Question: I have tried many variations but nothing seem to work.
I am getting the following error:
'''
TypeError: Cannot read property 'length' of undefined
at select.js:1560
at m.$broadcast (angular.js:18487)
at Object.ctrl.select (select.js:673)
at fn (eval at compile (angular.js:15358), <anonymous>:4:453)
at e (angular.js:26994)
at b.$eval (angular.js:18161)
at b.$apply (angular.js:18261)
at HTMLDivElement.<anonymous> (angular.js:26999)
at HTMLDivElement.dispatch (jquery-3.2.1.min.js:3)
at HTMLDivElement.q.handle (jquery-3.2.1.min.js:3)
'''
My code in the HTML part is:
'''
<label for="addRecipient" class="bold">Additional Recipients:</label>
<ui-select multiple ng-model="addRecipient.selection" theme="bootstrap" title="Choose Recipients" class="multipleSelect">
<ui-select-match placeholder="Select Additional Recipients...">{{$item.name}}</ui-select-match>
<ui-select-choices repeat="additional in addRecipients | filter:$select.search">
{{additional.name}}
</ui-select-choices>
</ui-select>
'''
And in my controller:
'''
$scope.addRecipient = {};
$scope.addRecipients = [];
$.each(success.data.d.results, function (ind, val) {
$scope.addRecipients.push({'name': val.Title, 'email':val.Email});
});
'''
I can see the options to select in my select, however every time I click in any option, I get that error. Here is the dropdown showing the info from success.data.d.results:

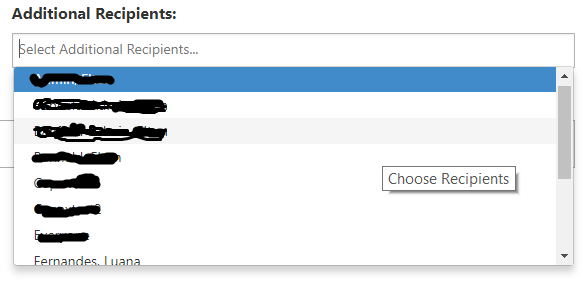
Answer: This is how my code looks now and it is working. Thank you @NTP for the hint!
'''
<label for="addRecipient" class="bold">Additional Recipients:</label>
<ui-select multiple ng-model="addRecipient.selected" theme="bootstrap" title="Choose Recipients" class="multipleSelect">
<ui-select-match placeholder="Select Additional Recipients...">{{$item.Title}}</ui-select-match>
<ui-select-choices repeat="additional in addRecipients | filter:$select.search">
{{additional.Title}}
</ui-select-choices>
'''
In the controller:
'''
$scope.addRecipient = {};
$scope.addRecipients = [];
'''
Dropdown values:
'''
$scope.addRecipients = success.data.d.results;
'''
Getting selected values:
'''
//add Recipient
var addRecipients;
if ($scope.addRecipient.selected && $scope.addRecipient.selected !='undefined'){
things = [];
console.log($scope.addRecipient.selected);
for (var key in $scope.addRecipient.selected) {
if (key < $scope.addRecipient.selected.length) {
things.push($scope.addRecipient.selected[key].Email) ;
}
}
addRecipients = things;
}
'''